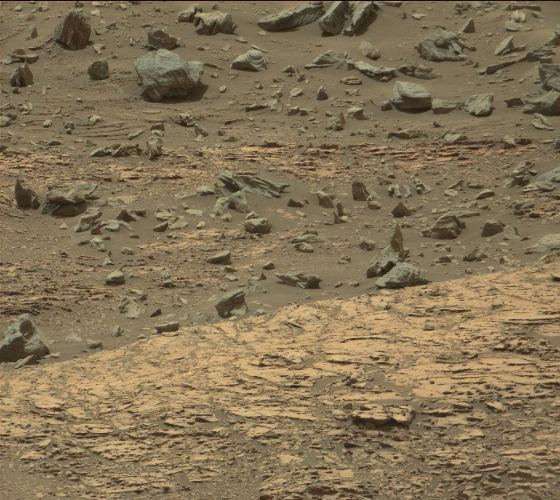
Terrain classes present: Bedrock, Gravel / Sand / Soil, Rock, Shadow